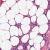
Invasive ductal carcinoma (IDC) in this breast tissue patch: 1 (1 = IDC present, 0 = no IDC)